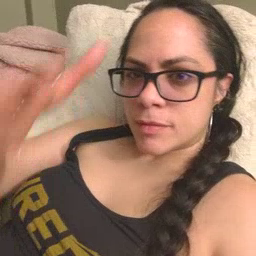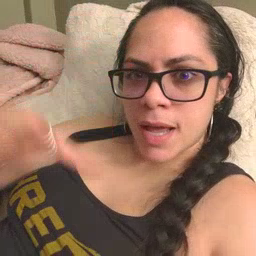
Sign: man